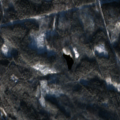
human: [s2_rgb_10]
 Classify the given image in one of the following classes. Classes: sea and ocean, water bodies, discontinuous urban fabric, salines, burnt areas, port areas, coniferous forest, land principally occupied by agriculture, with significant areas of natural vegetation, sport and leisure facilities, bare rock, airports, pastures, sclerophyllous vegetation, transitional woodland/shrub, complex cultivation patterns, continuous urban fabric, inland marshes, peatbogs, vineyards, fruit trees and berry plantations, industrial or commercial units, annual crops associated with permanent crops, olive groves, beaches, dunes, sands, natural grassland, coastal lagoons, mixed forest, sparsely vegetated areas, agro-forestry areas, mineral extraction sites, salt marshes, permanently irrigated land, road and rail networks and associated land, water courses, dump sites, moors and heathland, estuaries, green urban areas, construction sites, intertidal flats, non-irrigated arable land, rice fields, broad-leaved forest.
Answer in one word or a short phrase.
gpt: coniferous forest, mixed forest, transitional woodland/shrub